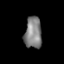
Tissue: lung
Cell type: Epithelial cells
Senescence score: 0.212
Nuclear area (px): 531
Mean DAPI intensity: 128.2